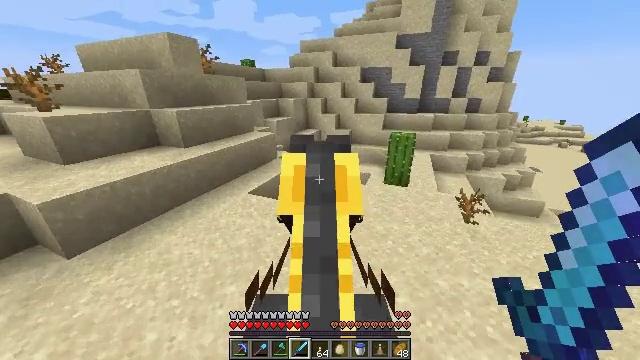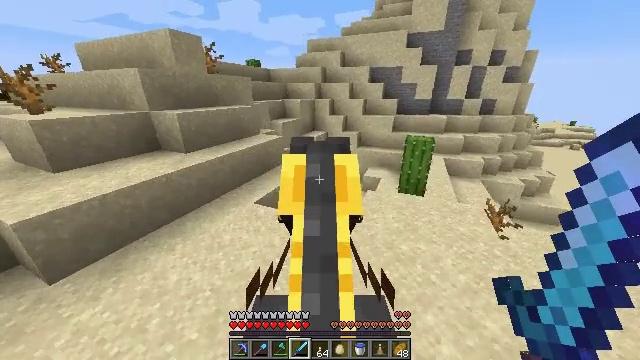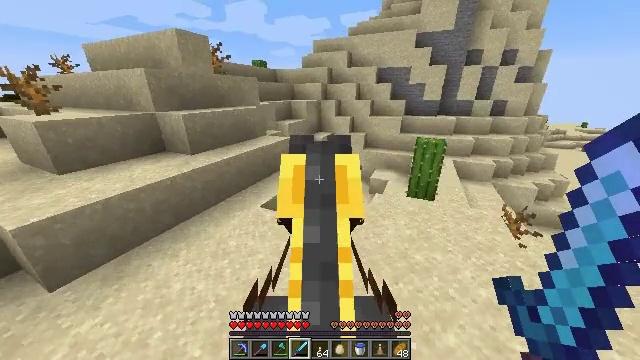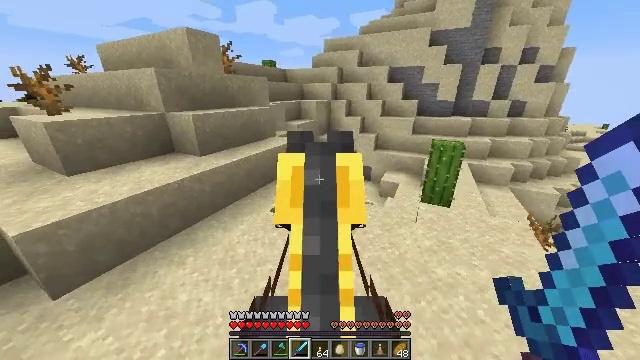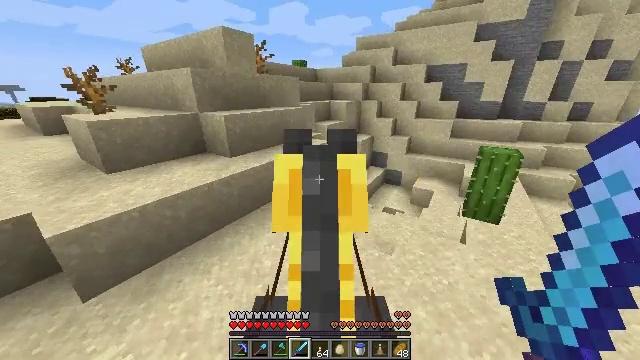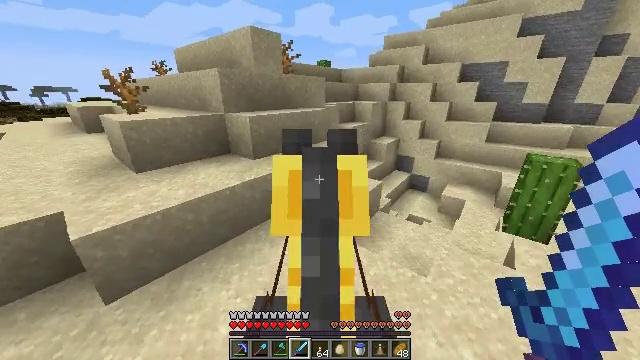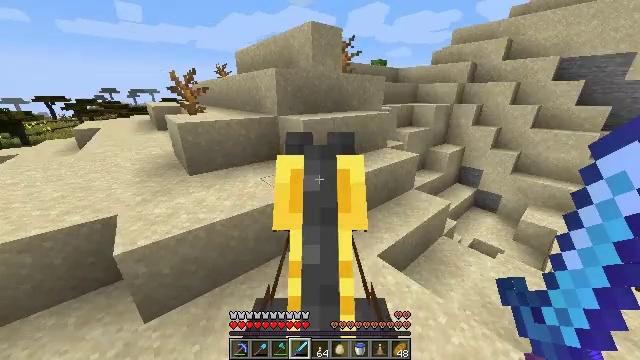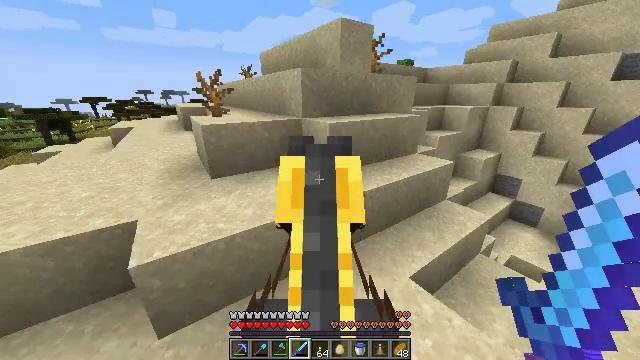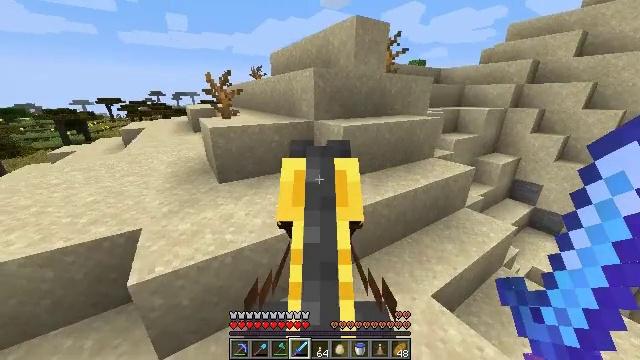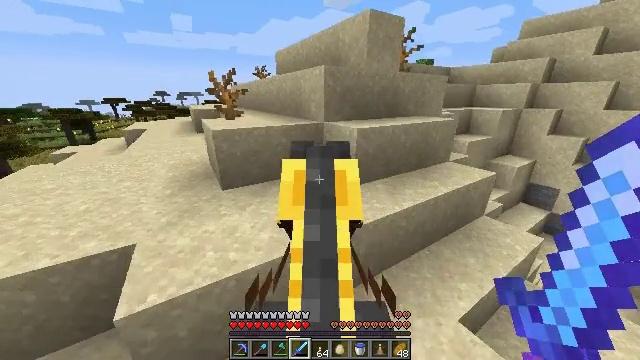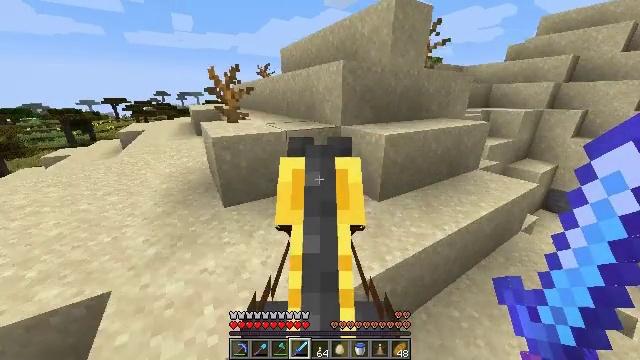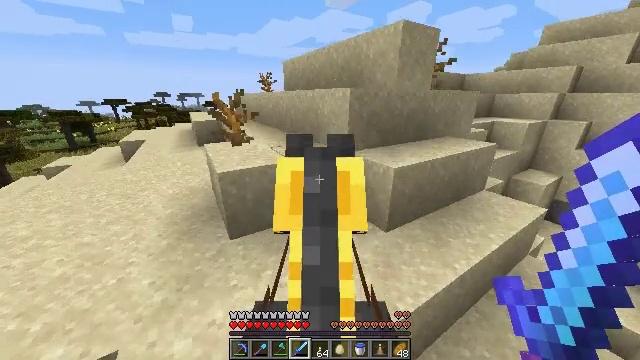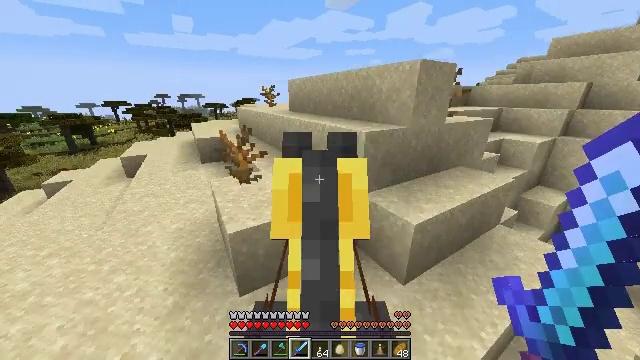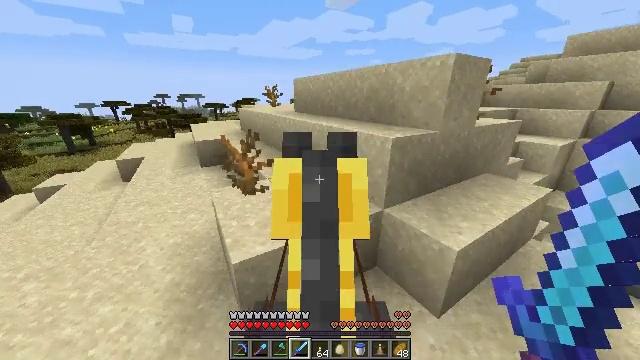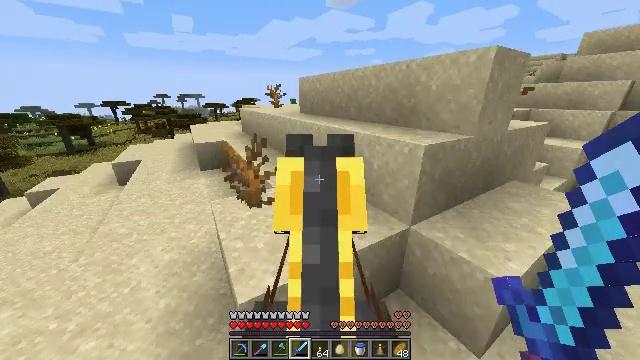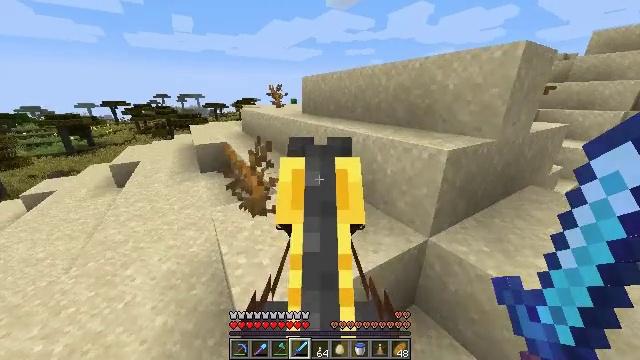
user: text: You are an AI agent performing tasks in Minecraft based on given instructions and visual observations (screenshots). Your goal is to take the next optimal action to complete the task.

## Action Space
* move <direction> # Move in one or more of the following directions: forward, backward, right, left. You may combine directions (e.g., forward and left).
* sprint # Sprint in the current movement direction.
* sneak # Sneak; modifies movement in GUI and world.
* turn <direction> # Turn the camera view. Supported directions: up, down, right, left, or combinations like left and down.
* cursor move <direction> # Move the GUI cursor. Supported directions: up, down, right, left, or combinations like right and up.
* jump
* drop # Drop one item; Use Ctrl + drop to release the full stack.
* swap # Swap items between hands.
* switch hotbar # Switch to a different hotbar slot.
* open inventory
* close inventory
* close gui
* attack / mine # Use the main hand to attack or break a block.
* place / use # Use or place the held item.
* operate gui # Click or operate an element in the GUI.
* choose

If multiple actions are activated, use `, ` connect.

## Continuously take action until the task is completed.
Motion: motion action
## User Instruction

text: Dig up the sandstone.
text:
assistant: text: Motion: move forward and move left, sprint
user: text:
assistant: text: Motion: move forward and move left, sprint, turn left
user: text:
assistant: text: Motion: move forward and move left, sprint, turn left
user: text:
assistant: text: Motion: move forward and move left, sprint, turn left
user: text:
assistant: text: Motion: move forward and move left, sprint, turn left
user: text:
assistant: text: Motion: move forward and move left, sprint, turn left
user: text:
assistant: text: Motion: move forward and move left, sprint, turn left
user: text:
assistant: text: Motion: move forward and move left, sprint, turn left
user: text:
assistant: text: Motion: move forward and move left, sprint
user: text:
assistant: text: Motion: move forward and move left, sprint
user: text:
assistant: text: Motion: move forward and move left, sprint
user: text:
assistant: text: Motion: move forward and move left, sprint
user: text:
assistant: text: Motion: move forward and move left, sprint
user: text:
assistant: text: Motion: move forward and move left, sprint
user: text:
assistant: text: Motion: move forward and move left, sprint
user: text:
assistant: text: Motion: move forward and move left, sprint, turn right
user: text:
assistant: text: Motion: move forward and move left, sprint, turn right
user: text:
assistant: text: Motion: move forward and move left, sprint, turn right
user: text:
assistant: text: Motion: move forward and move left, sprint, turn right
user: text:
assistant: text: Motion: move forward and move left, sprint, turn right
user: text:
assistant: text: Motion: move forward and move left, sprint, turn right
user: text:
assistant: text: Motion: move forward and move left, sprint, turn right
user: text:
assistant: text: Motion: move forward and move left, sprint, turn right
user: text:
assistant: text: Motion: move forward and move left, sprint, turn right
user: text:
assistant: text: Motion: move forward and move left, sprint
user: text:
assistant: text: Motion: move forward and move left, sprint
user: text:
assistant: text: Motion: move forward and move left, sprint
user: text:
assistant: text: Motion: move forward and move left, sprint
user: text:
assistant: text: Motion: move forward and move left, sprint
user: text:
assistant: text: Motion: move forward and move left, sprint